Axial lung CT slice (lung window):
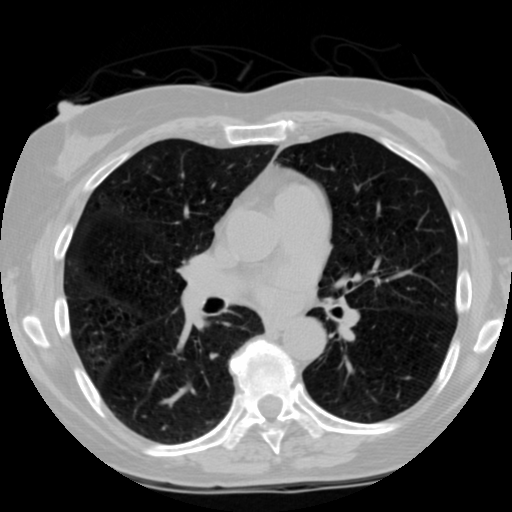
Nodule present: no